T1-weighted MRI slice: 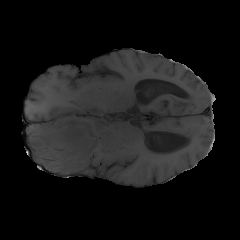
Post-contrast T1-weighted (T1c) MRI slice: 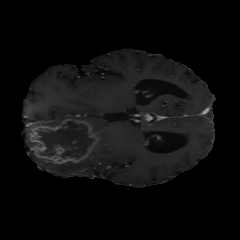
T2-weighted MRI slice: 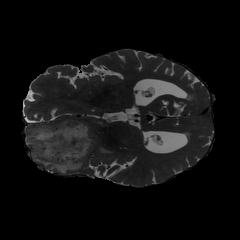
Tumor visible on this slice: yes